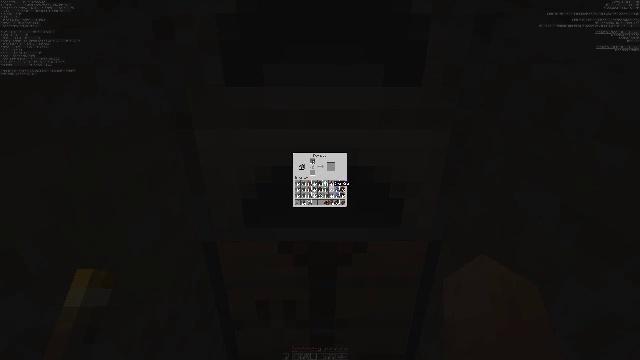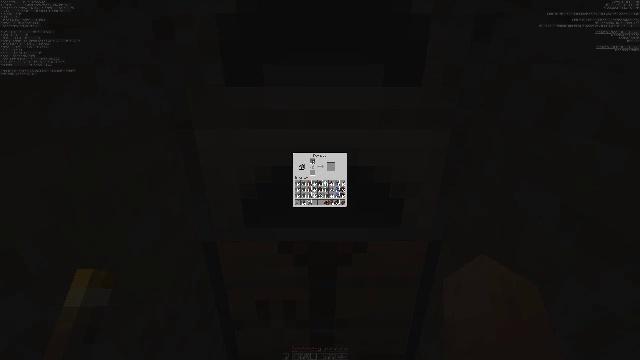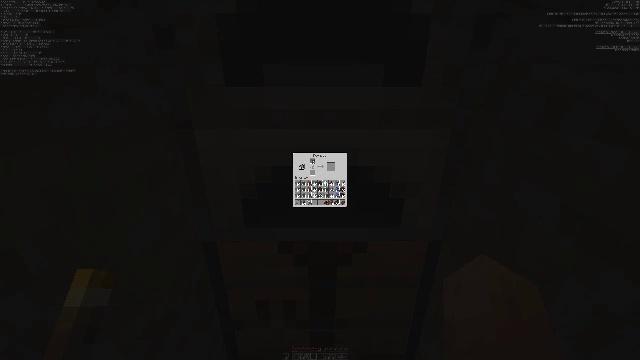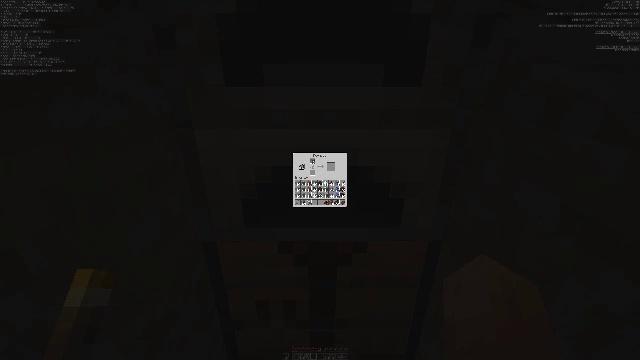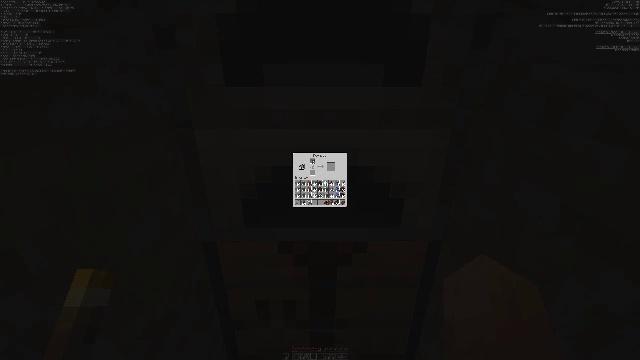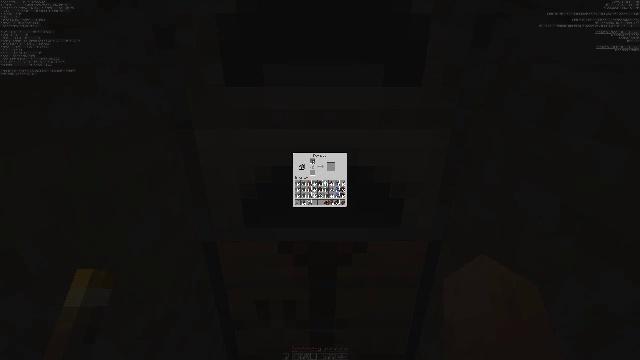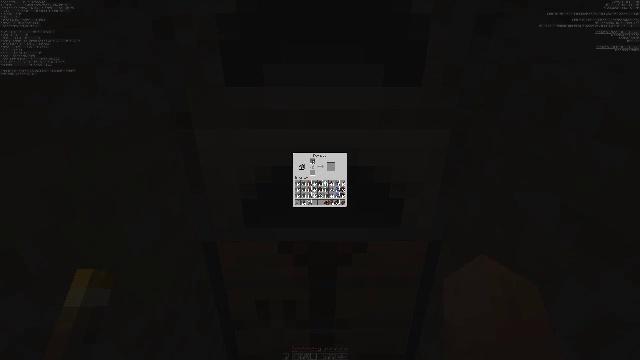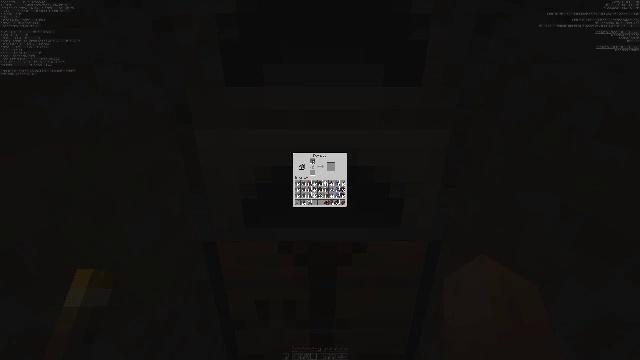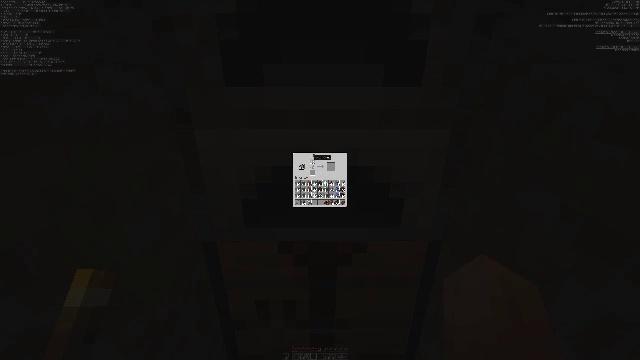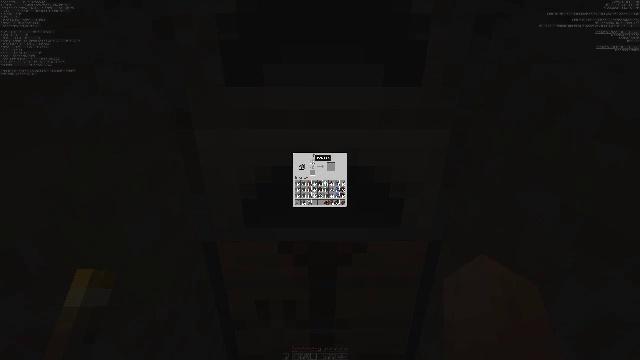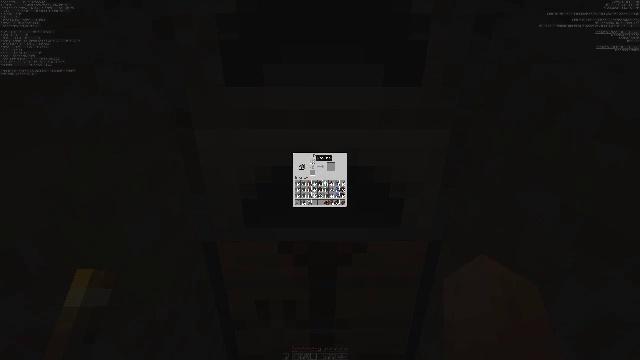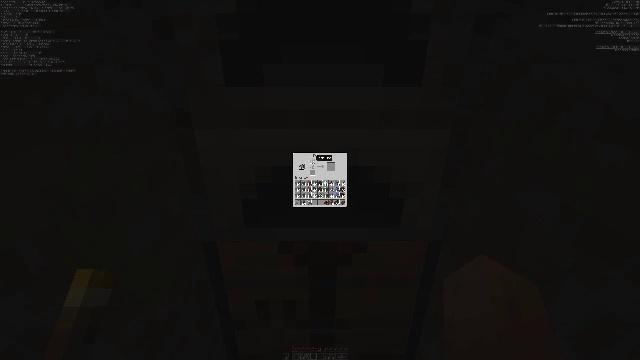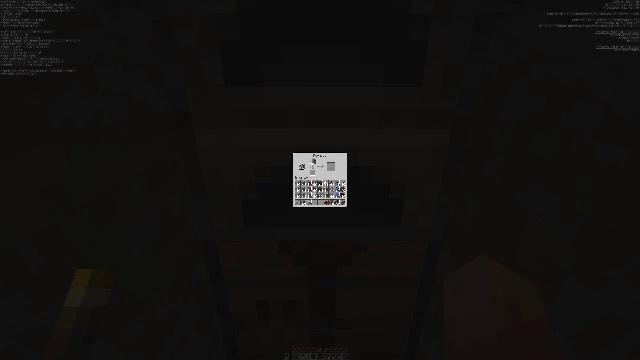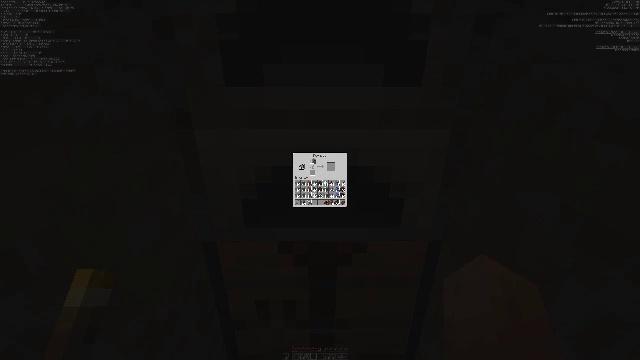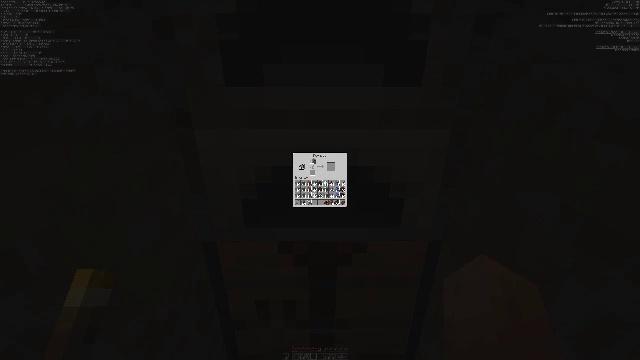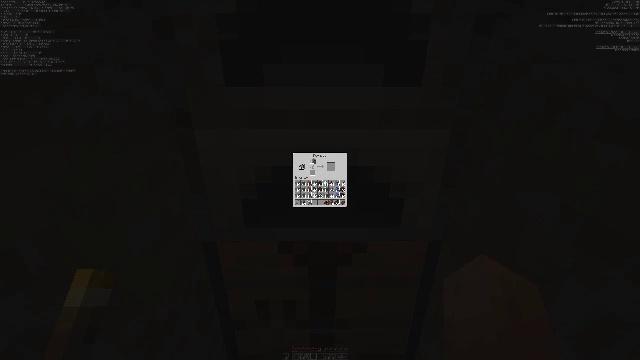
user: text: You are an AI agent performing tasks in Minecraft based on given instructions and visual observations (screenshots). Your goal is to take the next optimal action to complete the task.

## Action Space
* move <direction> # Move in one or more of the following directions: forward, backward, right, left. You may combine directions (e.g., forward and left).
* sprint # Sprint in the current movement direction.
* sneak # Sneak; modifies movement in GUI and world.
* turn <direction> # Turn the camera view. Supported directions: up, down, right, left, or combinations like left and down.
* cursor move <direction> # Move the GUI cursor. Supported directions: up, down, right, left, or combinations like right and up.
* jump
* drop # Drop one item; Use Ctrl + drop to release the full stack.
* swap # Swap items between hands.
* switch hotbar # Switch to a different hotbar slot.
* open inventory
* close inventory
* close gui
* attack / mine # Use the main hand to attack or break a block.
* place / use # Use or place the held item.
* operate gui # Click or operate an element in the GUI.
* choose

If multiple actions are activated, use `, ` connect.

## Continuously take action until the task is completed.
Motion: motion action
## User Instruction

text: Obtain an iron ingot from the furnace.
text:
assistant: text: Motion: turn left and up
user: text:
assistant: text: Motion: turn left and up
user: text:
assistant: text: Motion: turn left and up
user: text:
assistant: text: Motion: no_op
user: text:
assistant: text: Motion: turn left
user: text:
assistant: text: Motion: no_op
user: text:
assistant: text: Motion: turn right and down
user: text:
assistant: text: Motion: turn right
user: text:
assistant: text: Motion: no_op
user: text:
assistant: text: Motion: no_op
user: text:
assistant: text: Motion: no_op
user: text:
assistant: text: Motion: use / place
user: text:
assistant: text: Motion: use / place
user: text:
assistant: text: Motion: use / place
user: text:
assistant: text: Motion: no_op
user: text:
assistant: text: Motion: turn down
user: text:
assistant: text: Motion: turn right and down
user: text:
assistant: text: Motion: turn down
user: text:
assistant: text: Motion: no_op
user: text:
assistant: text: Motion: no_op
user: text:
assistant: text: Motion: turn left
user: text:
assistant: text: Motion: turn up
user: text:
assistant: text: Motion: no_op
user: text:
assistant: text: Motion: no_op
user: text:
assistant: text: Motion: no_op
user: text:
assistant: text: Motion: no_op
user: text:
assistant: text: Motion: no_op
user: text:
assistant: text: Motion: no_op
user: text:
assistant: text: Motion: no_op
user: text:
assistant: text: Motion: no_op